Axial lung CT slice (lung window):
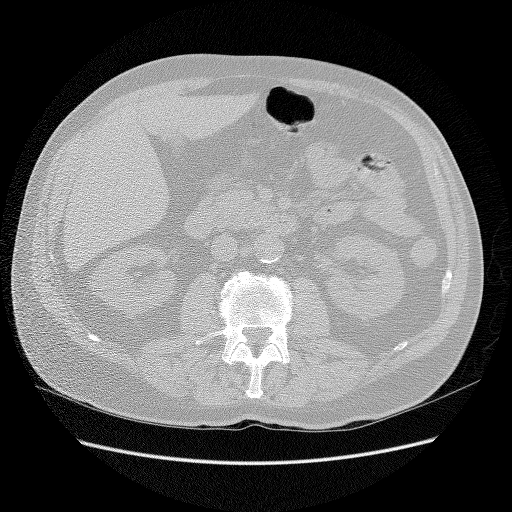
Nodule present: no